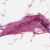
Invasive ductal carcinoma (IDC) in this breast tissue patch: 0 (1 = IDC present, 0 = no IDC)